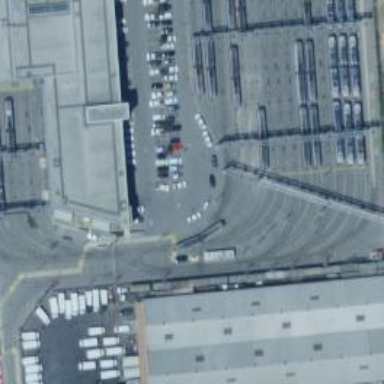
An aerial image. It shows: Light rail yard with electrified contact lines.